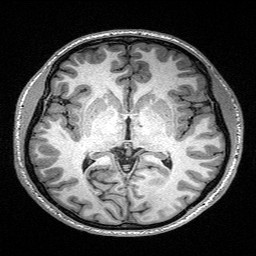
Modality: T1w
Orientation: coronal
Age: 26
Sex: male
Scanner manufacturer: siemens
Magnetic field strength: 3 T
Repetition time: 2.4 s
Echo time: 0.03 s